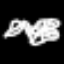
Label: leaf